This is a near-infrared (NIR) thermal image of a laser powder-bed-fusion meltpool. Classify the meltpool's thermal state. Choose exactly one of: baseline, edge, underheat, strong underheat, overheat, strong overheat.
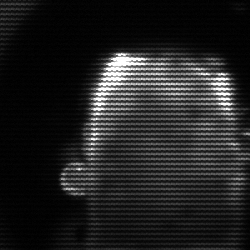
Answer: baseline